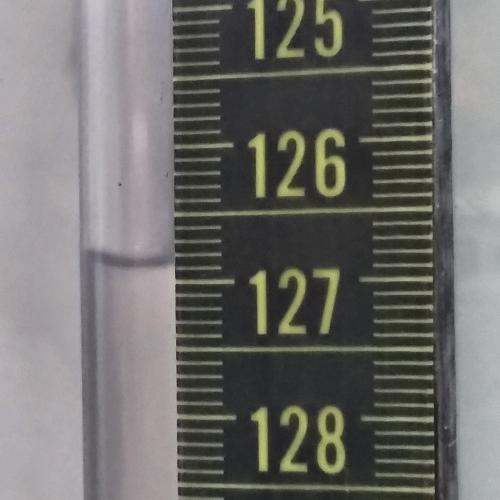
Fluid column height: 126.9 cm